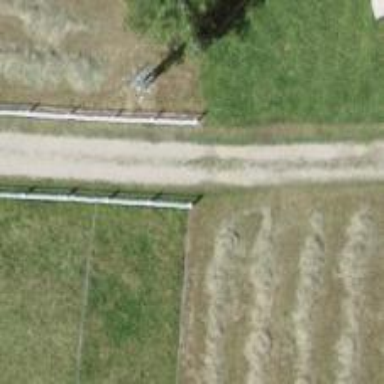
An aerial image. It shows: Gravel service road.